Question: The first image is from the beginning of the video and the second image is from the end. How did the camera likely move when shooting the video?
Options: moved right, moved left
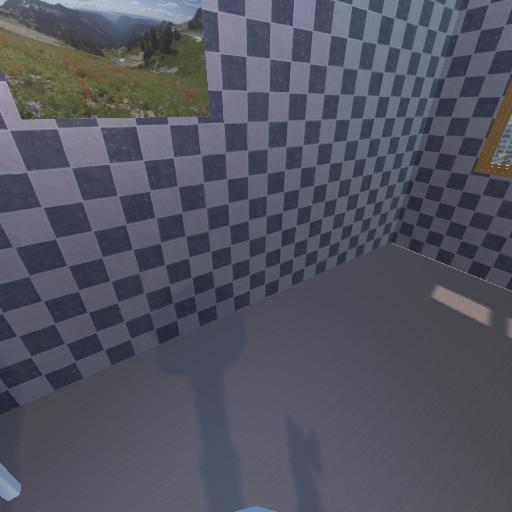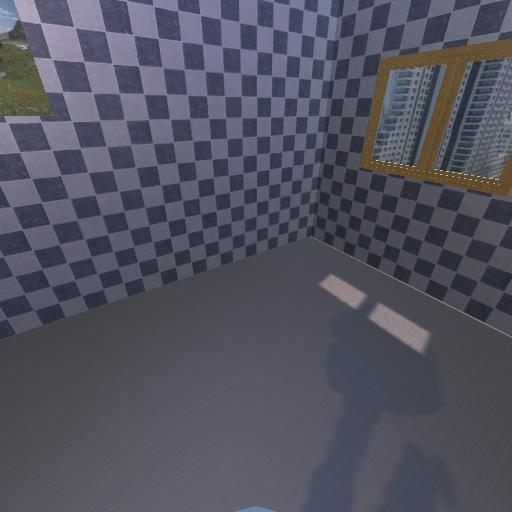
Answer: moved right